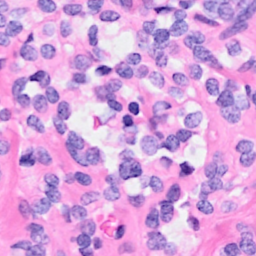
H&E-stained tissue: Breast